Question: How would you go about writing this function in C#?

I know this has to do with Mathf.Log, but my math is a little rusty. Any help would be great.
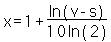
Answer: 'Mathf' looks like it's for Unity. Unless you're using Unity, you probably want:
'''
double x = 1 + (Math.log(v -s) / (10 * Math.log(2)));
'''